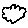
Label: cloud